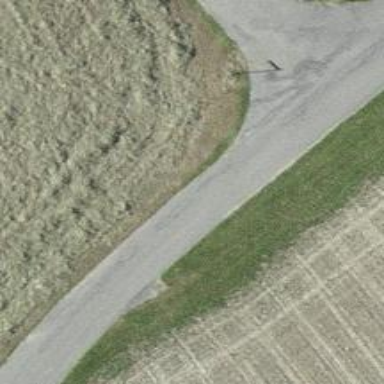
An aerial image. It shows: Culvert tunnel.